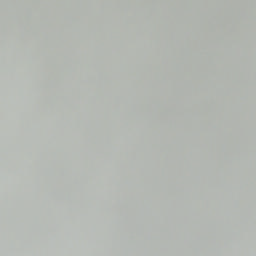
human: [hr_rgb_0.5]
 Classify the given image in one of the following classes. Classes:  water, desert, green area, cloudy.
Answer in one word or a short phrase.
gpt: cloudy